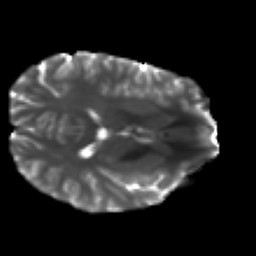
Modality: T2w
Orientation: axial
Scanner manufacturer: ge
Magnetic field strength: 3 T
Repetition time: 7.98 s
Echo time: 0.0701 s